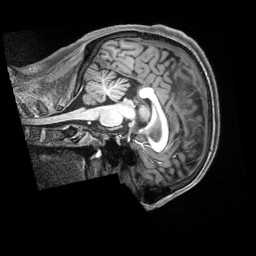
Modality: T1w
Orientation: sagittal
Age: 23
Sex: male
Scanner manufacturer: siemens
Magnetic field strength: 3 T
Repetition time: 2.3 s
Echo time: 0.00229 s